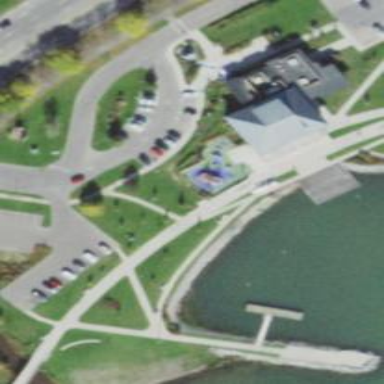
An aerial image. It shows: Pathway that serves as both road and footway.